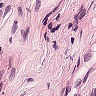
Metastatic tissue present: no